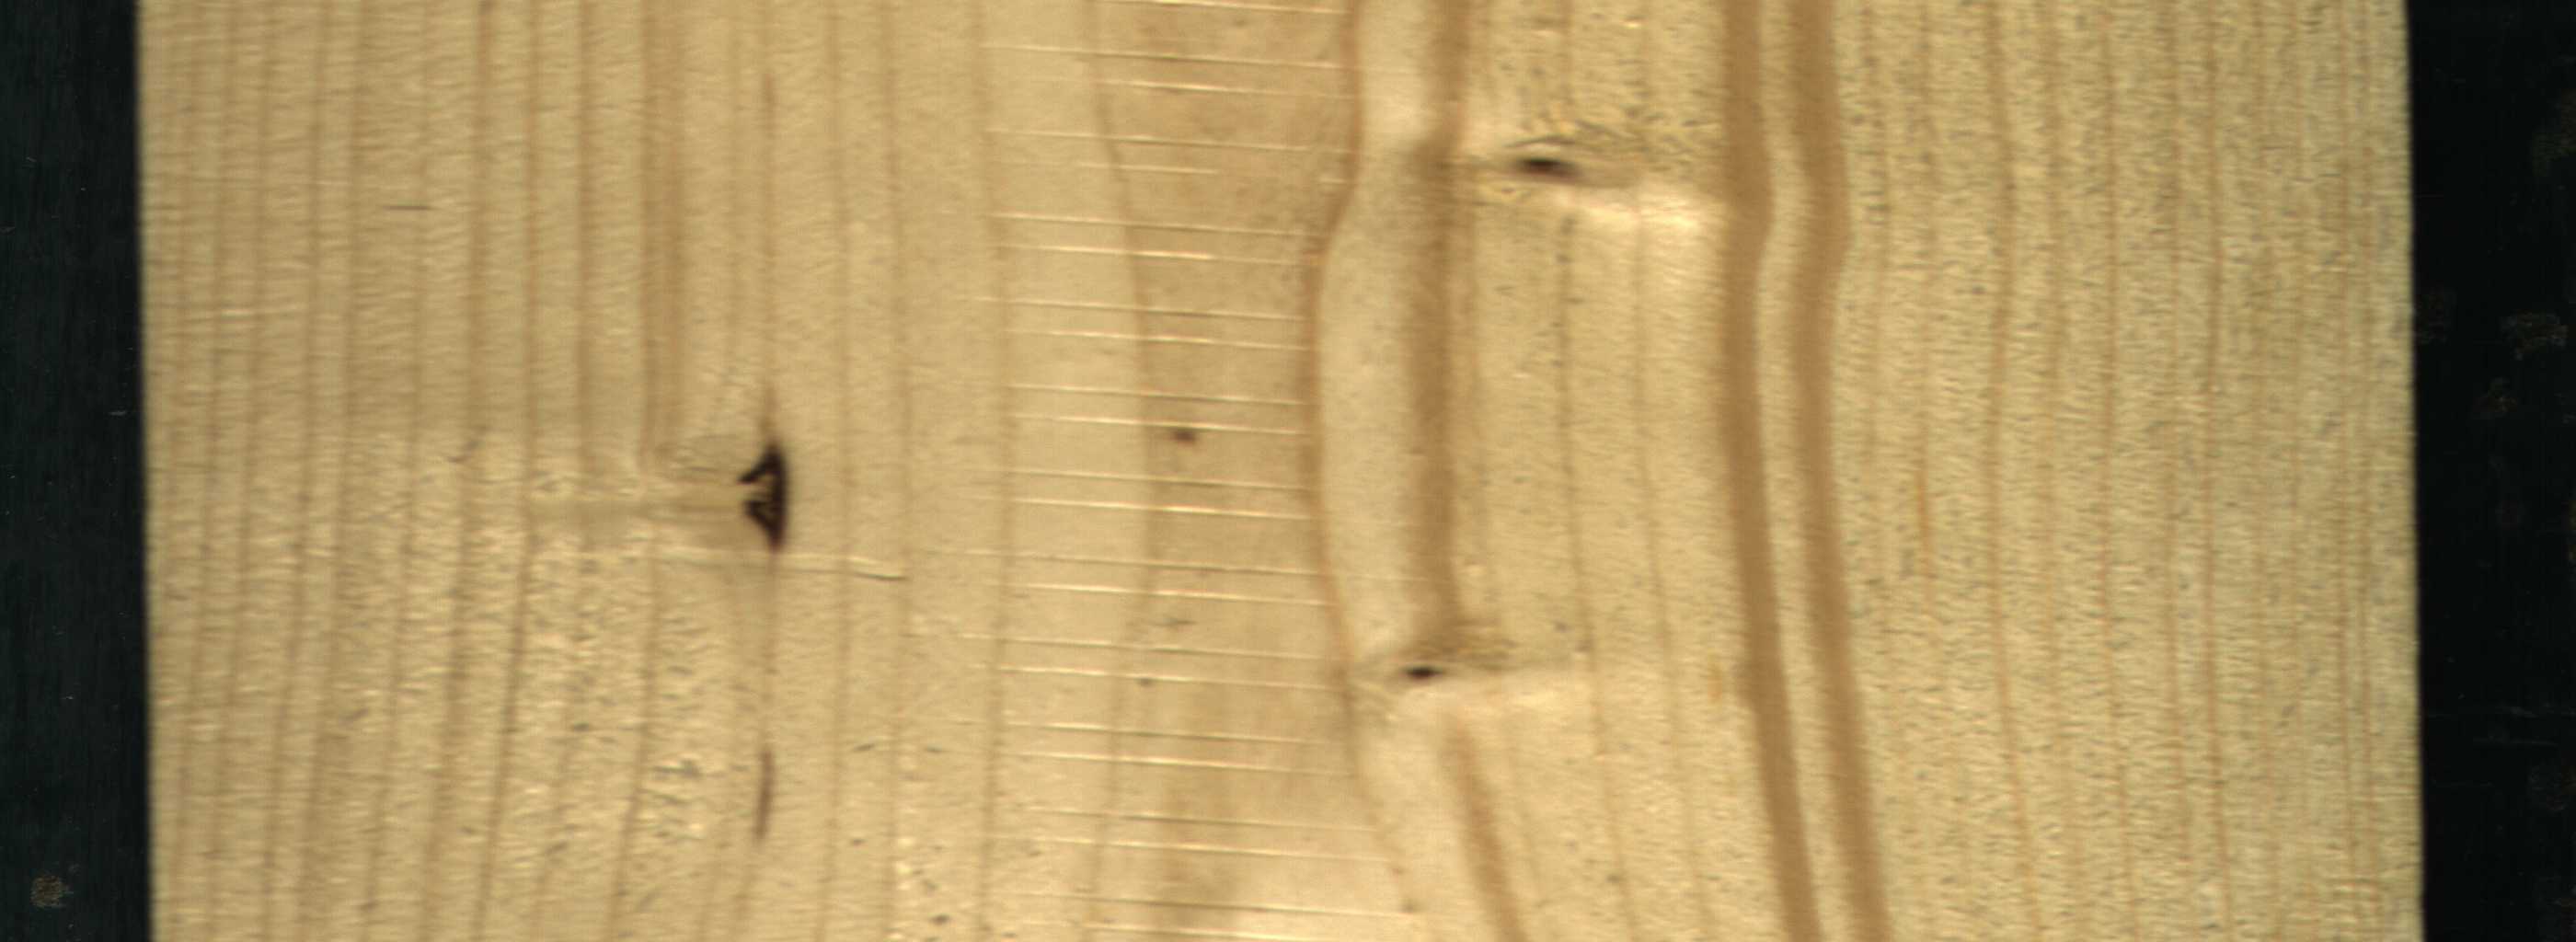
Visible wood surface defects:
Dead_Knot
Live_Knot
Live_Knot